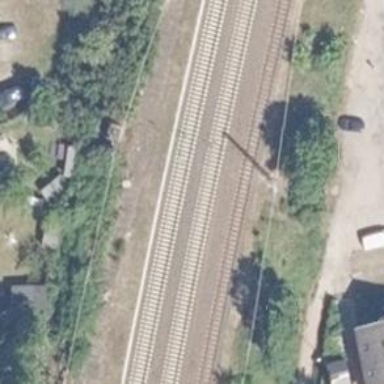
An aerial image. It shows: Milestone along the railway track with catenary mast.